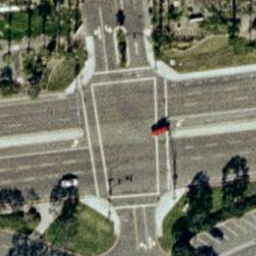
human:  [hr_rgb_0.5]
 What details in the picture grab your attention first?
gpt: intersection